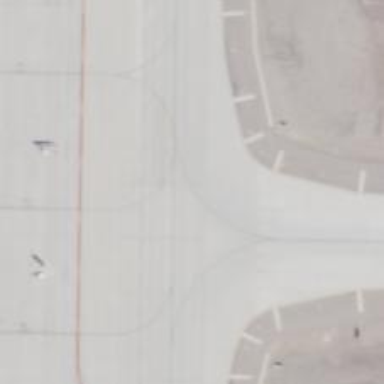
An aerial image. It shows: View of taxiway at the airport.